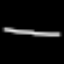
Label: line